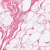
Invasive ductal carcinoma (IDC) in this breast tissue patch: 0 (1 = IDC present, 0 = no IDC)